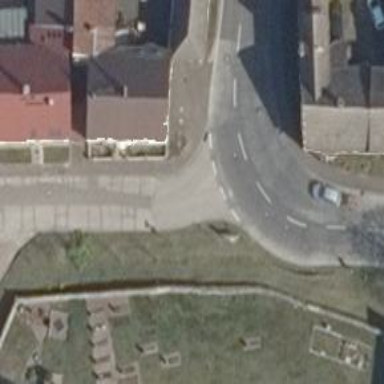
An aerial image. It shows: Road with "give way" sign.